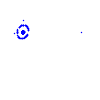
Particle: electron